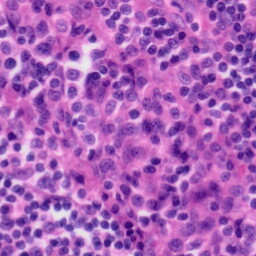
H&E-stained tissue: Tonsil